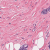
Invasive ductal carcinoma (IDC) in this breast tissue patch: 1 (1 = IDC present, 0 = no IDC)